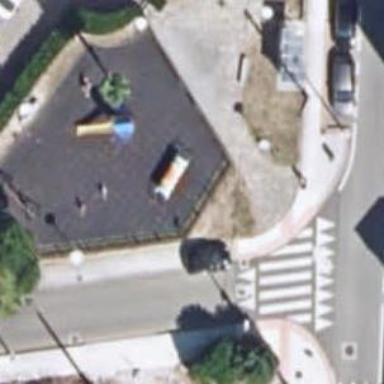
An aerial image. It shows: Playground area for leisure land.